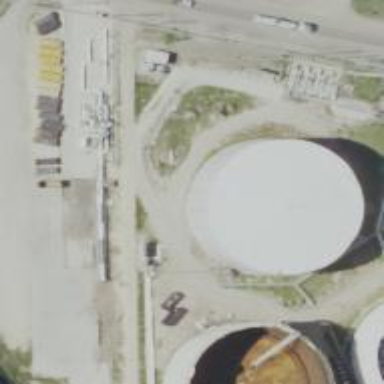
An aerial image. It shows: Storage tank which is man-made.